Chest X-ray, PA view. Patient: 50 years old, sex M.
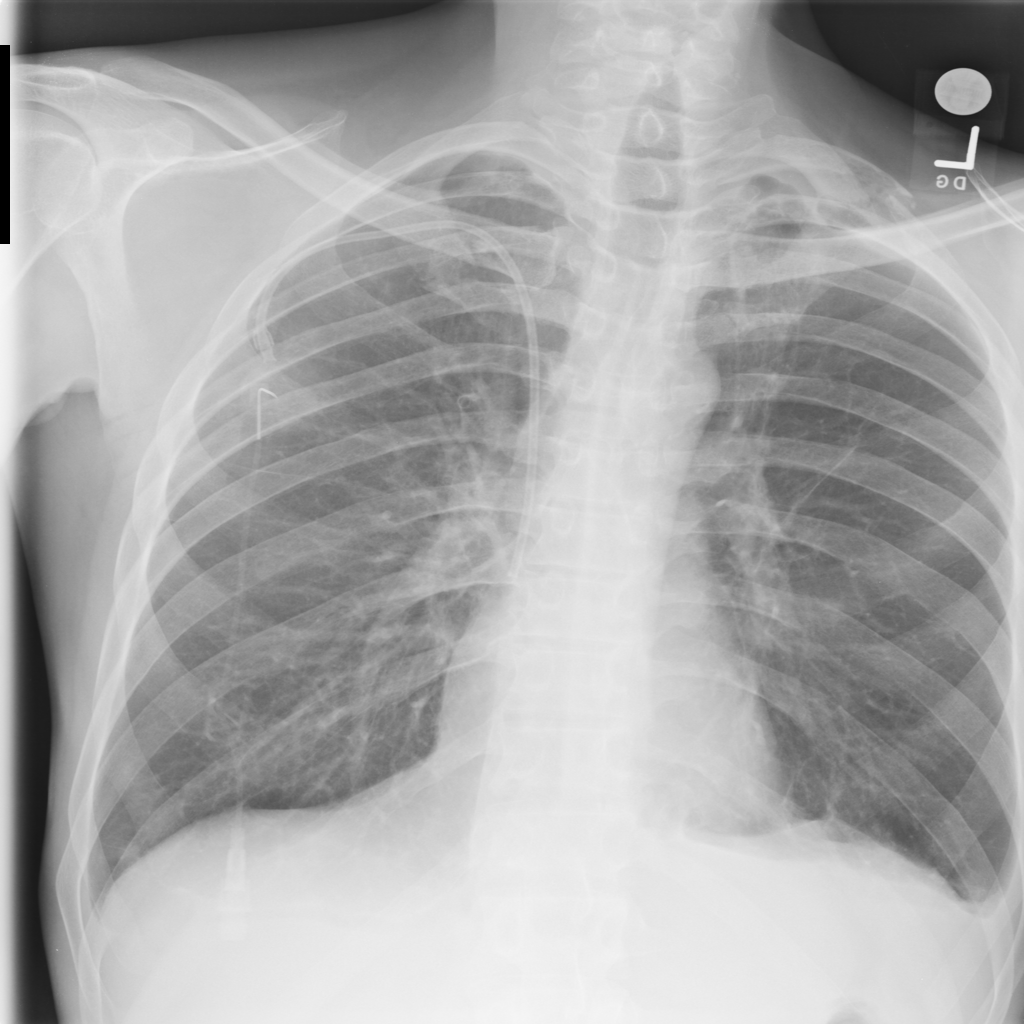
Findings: Effusion, Fibrosis